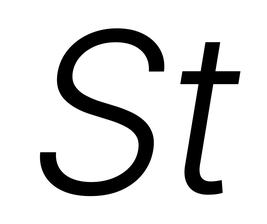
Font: Inter-Italic_Light_Italic